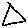
Label: triangle